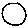
Label: circle